Question: I am new to image analysis. Do you know how to binarize this image in such a way to get the fibers only?

I have tried different threshold techniques etc, but I was not successful. I do not mind what tool I should use but I prefer '.NET' or 'Matlab'.
PS: I did not know where to put my answer, so I put it at StackOverflow.
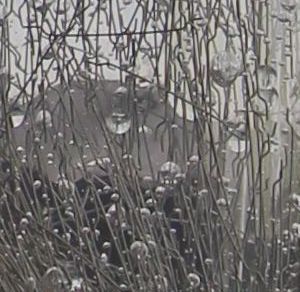
Answer: Based on the comments, it seems you are having difficulty translating the proposed Mathematica solutions into MATLAB. Here is my attempt:
### @Nakilon solution
'''
%# read image
I = im2double(imread('http://i.stack.imgur.com/6KCd1.jpg'));
%# ImageAdjust[]
II = I;
for k=1:size(II,3)
mn = min(min( II(:,:,k) )); mx = max(max( II(:,:,k) ));
II(:,:,k) = ( II(:,:,k) - mn ) ./ (mx-mn);
end
%# Sharpen[]
II = imfilter(II, fspecial('unsharp'));
%# MinDetect[], MaxDetect[]
II = rgb2gray(II);
mn = imextendedmin(II,0.3,8);
mx = imextendedmax(II,0.7,8);
%# pad image because Mathematica handles border cases differently than MATLAB
pad = 30;
q = padarray(mn, [pad pad], 'symmetric', 'both');
q = medfilt2(q, [5 5]*2+1, 'symmetric'); %# MedianFilter[]
q = ordfilt2(q, 1, ones(2*5+1), 'symmetric'); %# MinFilter[]
q = ordfilt2(q, (25*2+1)^2, ones(25*2+1), 'symmetric'); %# MaxFilter[]
q = ordfilt2(q, 1, ones(20*2+1), 'symmetric'); %# MinFilter[]
%# un-pad image
q = q(pad+1:end-pad, pad+1:end-pad, :);
%# ImageSubtract[], ImageMultiply[], ImageAdd[]
a = imsubtract(mn,q)==1; %# a = mn; a(q) = false;
b = immultiply(mx,q); %# b = mx & q;
c = imadd(a,b); %# c = a | b;
%# show images
figure(1)
subplot(121), imshow(mn)
subplot(122), imshow(mx)
figure(2), imshow(q)
figure(3)
subplot(121), imshow(a)
subplot(122), imshow(b)
figure(4), imshow(c)
'''
Note that there are differences at the edges. In the Mathematica documentation, it vaguely says:
> At the edges of an image, MedianFilter/MinFilter/MaxFilter uses smaller neighborhoods.
But there is no direct match for this behavior, instead MATLAB gives you the option to customize the padding at the boundaries of the images.

---
### @belisarius solution
'''
%# read image
I = im2double(imread('http://i.stack.imgur.com/6KCd1.jpg'));
%# LaplacianGaussianFilter[]
II = imfilter( I , fspecial('log', [2 2]*2+1, (2*2+1)/2) );
%# ImageAdjust[]
for k=1:size(II,3)
mn = min(min( II(:,:,k) )); mx = max(max( II(:,:,k) ));
II(:,:,k) = ( II(:,:,k) - mn ) ./ (mx-mn);
end
%# Binarize[]
BW = im2bw(II, 0.6);
%# DeleteSmallComponents[]
BW = bwareaopen(BW, 2, 8);
%# show images
figure
subplot(121), imshow(BW)
subplot(122), imshow( imoverlay(I,BW,[0 1 0]) )
'''